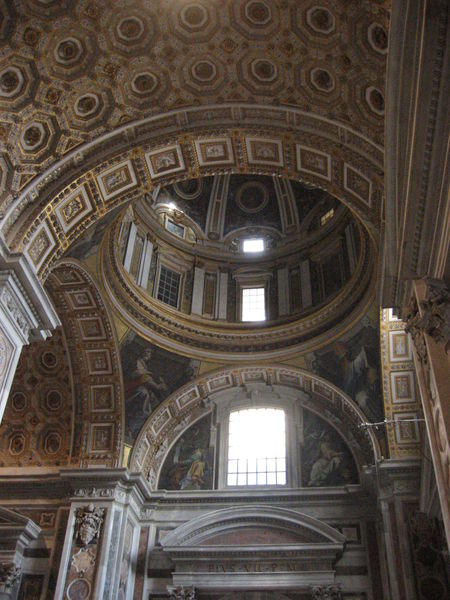
Titel: Petersdom in Rom (San Pietro)
Künstler: Donato Bramante
Standort: Rom, S. Pietro (EU - I - Latium)
Schlagwörter: himmel, fenster, licht, marmor, säulen, schloss, malerei, ornament, barock, kirche, gold, decke, renaissance, rund, turm, schiff, italien, rundbogen, kuppel, stuck, foto, bögen, rechteck, dom, mosaik, zwickel, kirchenschiff, romanik, florenz, kasetten, kassetten, kassettendecke, fresko, basilika, ädikula, kasettendecke, tonnengewölbe, rotunde, vierung, gaden, kasstten, trombe, #mosaik